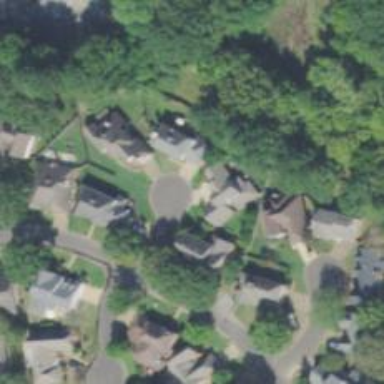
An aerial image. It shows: Driveway.